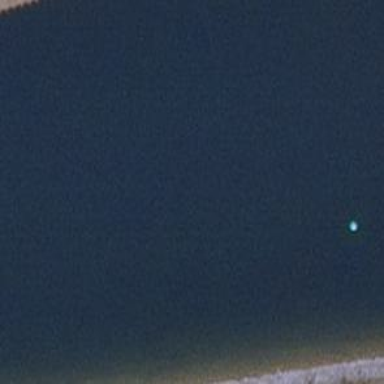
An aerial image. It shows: Green buoy.